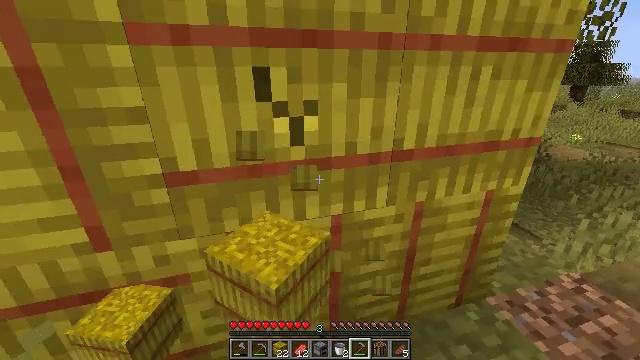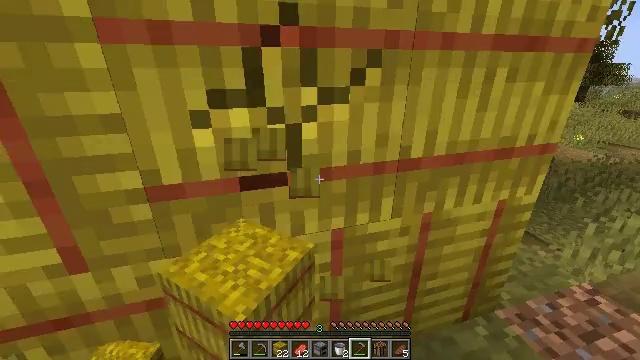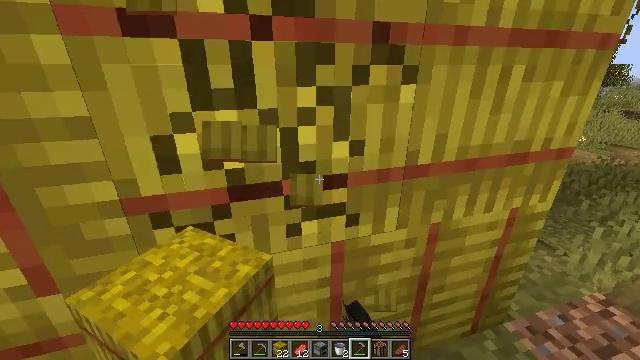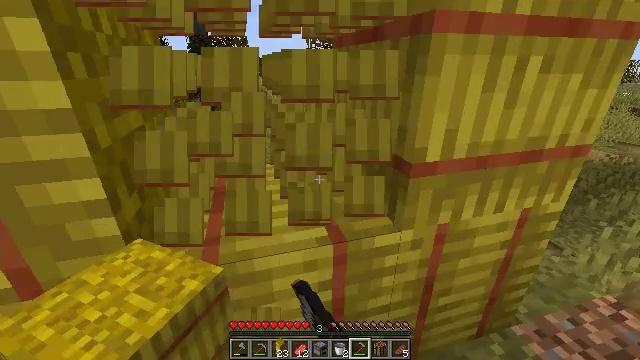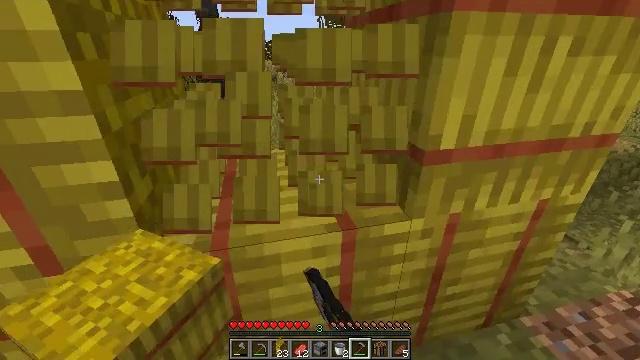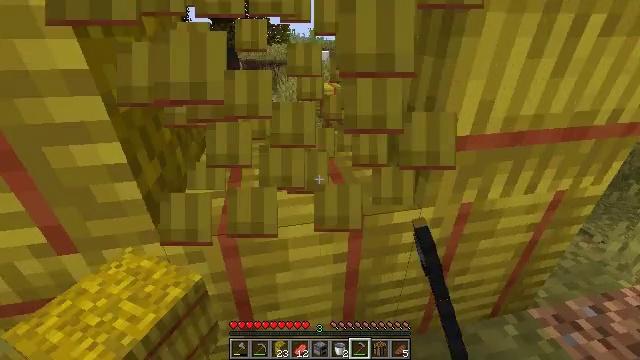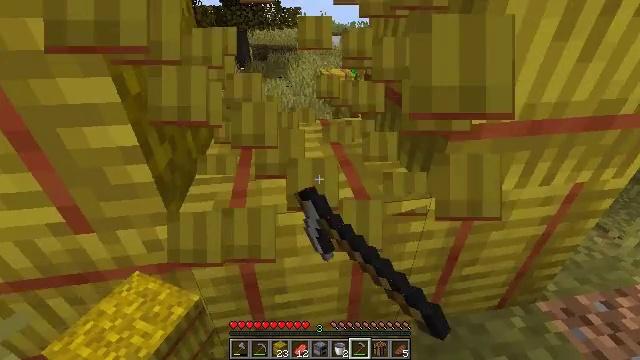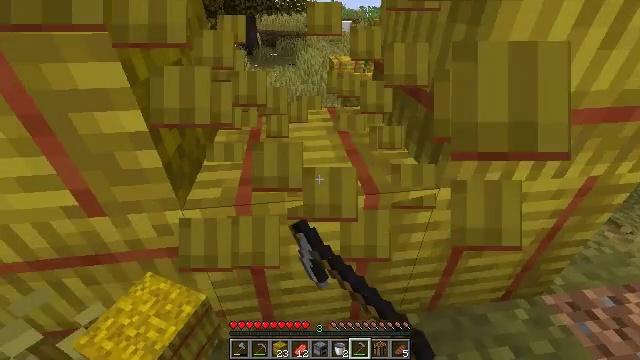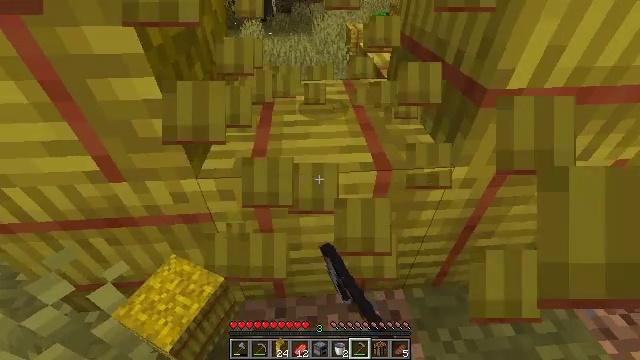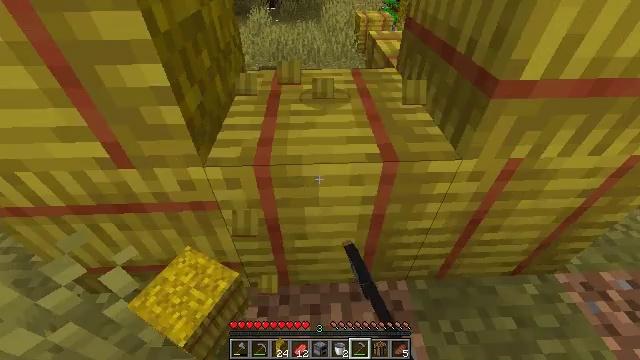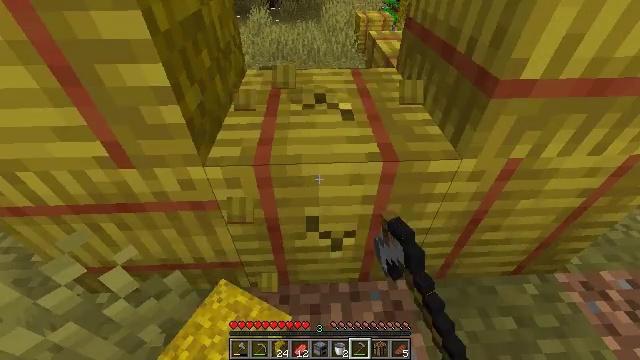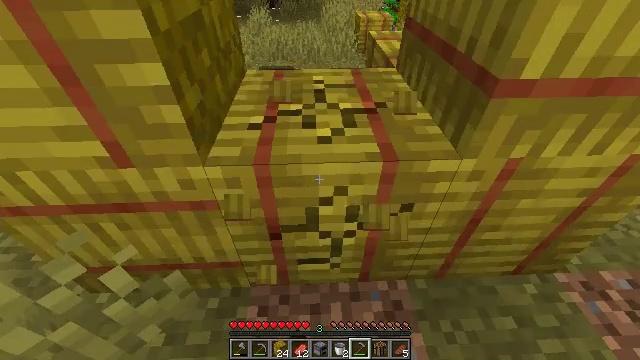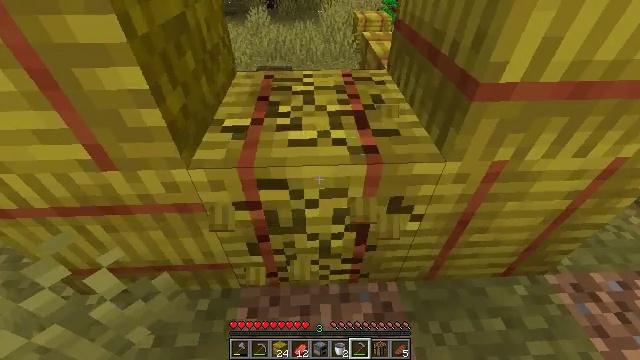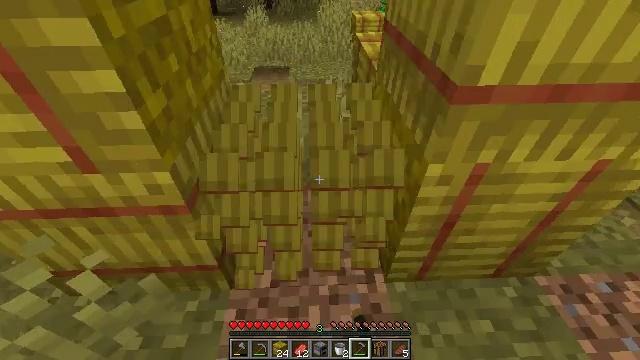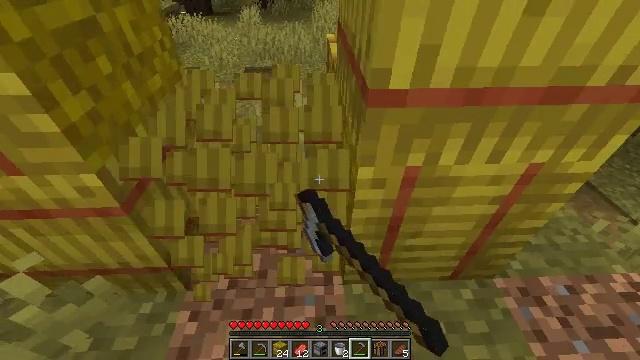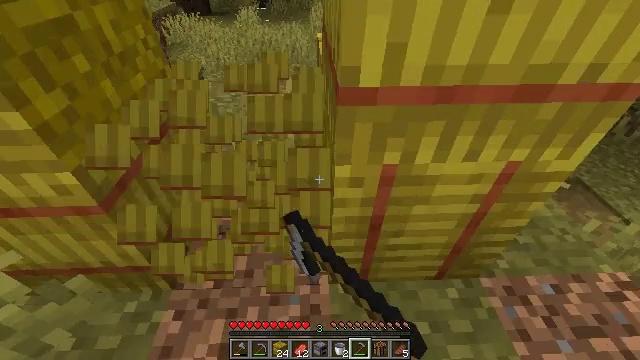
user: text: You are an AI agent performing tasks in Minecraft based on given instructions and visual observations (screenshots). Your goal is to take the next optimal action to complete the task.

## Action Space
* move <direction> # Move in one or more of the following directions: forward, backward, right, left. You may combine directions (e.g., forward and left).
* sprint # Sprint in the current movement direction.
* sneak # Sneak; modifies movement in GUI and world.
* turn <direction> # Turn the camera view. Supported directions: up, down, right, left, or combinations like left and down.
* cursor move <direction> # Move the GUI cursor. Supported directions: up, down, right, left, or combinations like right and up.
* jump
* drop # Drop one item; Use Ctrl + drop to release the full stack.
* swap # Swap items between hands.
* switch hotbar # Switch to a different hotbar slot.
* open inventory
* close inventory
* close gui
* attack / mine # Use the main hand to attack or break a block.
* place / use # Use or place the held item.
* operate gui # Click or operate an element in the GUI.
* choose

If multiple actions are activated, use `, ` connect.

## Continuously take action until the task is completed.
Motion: motion action
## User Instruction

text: Collect a hay block for crafting.
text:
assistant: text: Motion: attack / mine
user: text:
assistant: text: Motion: attack / mine
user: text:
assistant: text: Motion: attack / mine
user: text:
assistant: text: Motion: turn left and down, attack / mine
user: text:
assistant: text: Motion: turn left and down, attack / mine
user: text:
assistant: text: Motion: turn left and down, attack / mine
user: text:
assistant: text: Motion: turn left and down, attack / mine
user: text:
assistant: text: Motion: turn left and down, attack / mine
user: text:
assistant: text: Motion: turn left and down, attack / mine
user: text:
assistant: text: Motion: attack / mine
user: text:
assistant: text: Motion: attack / mine
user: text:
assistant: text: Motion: move right, attack / mine
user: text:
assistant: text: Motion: move right, attack / mine
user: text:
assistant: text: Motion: move right, attack / mine
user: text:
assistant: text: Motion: move right, attack / mine
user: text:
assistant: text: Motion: move right, turn left, attack / mine
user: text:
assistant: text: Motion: move right, turn left and up, attack / mine
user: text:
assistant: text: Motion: turn up, attack / mine
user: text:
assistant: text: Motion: attack / mine
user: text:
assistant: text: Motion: attack / mine
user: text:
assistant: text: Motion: attack / mine
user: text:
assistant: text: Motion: attack / mine
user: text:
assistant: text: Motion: attack / mine
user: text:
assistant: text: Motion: turn left and down, attack / mine
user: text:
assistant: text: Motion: turn left and down, attack / mine
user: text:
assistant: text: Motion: attack / mine
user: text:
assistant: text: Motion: attack / mine
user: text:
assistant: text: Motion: attack / mine
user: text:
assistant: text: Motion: attack / mine
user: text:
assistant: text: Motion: attack / mine